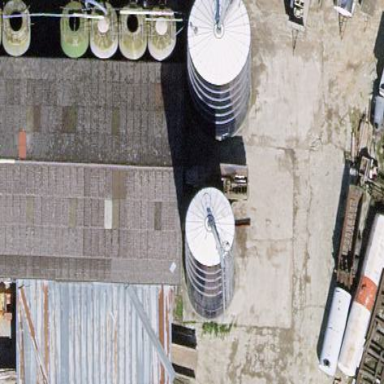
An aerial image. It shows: Farm building.